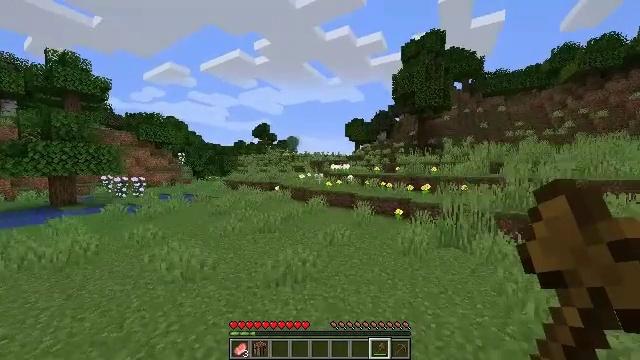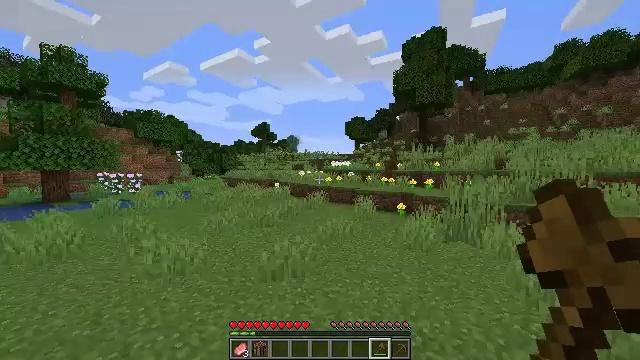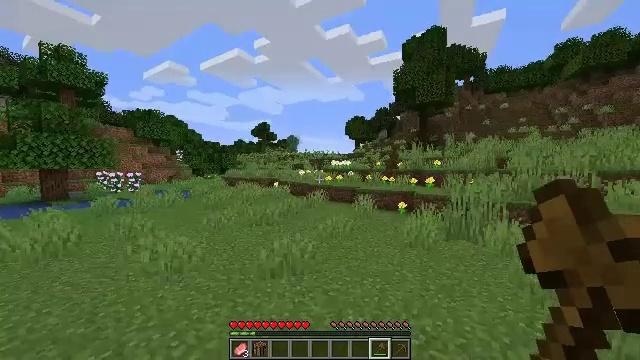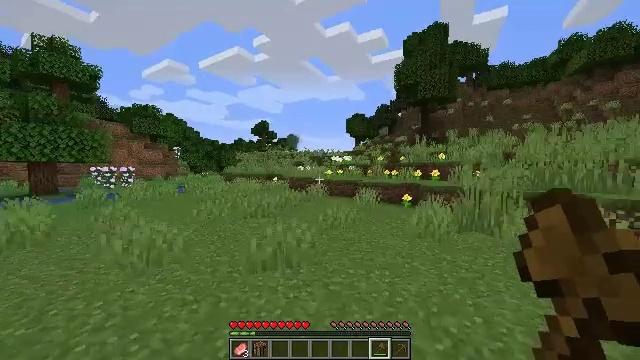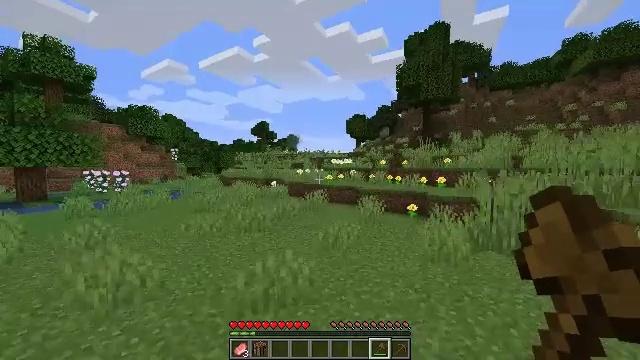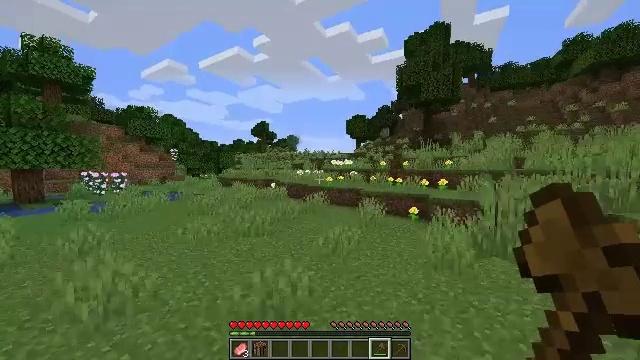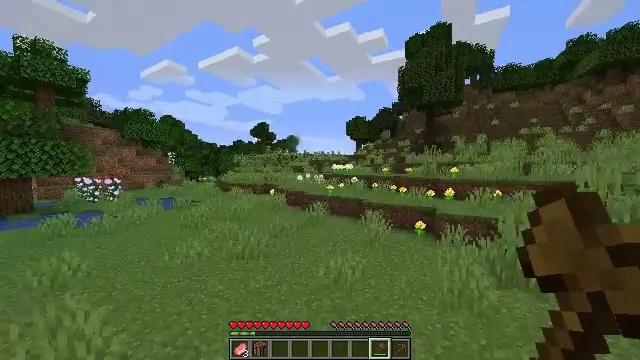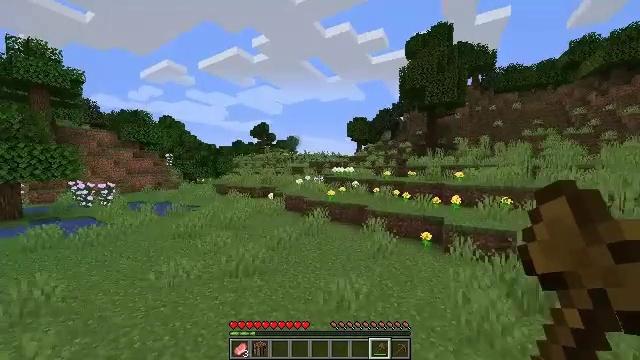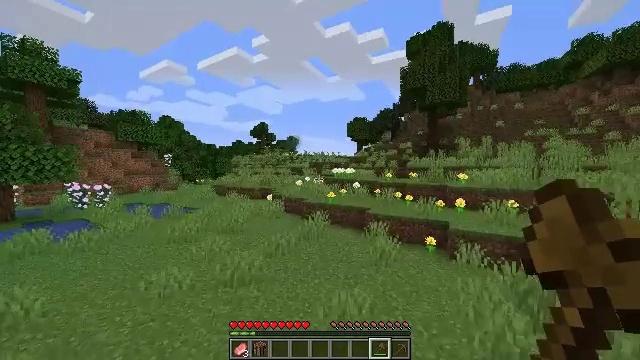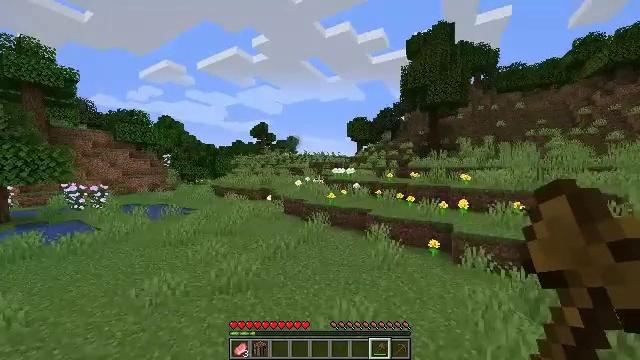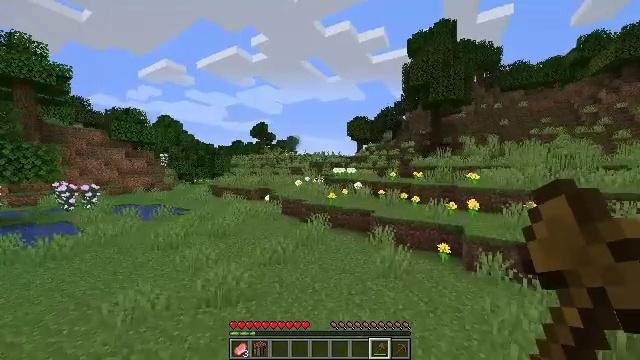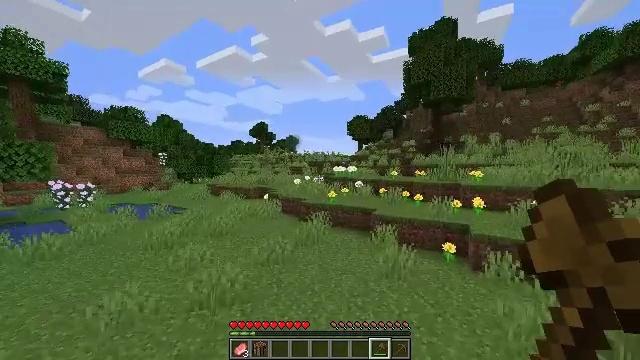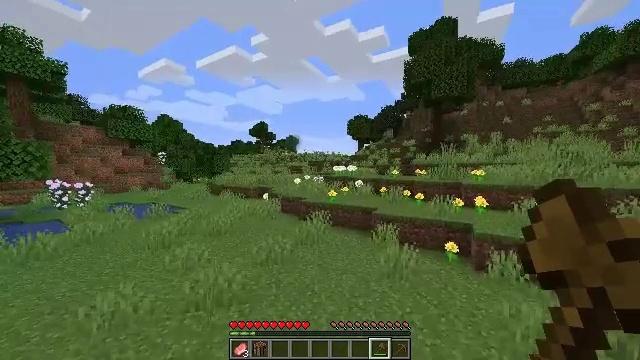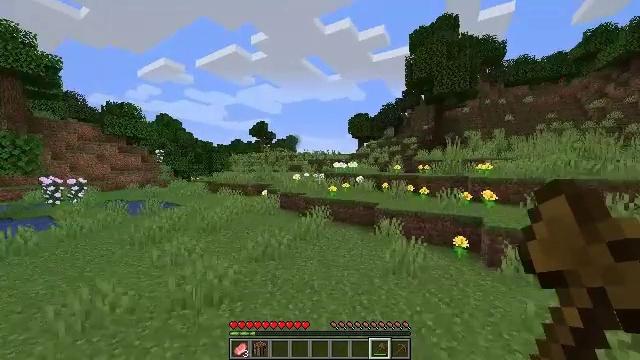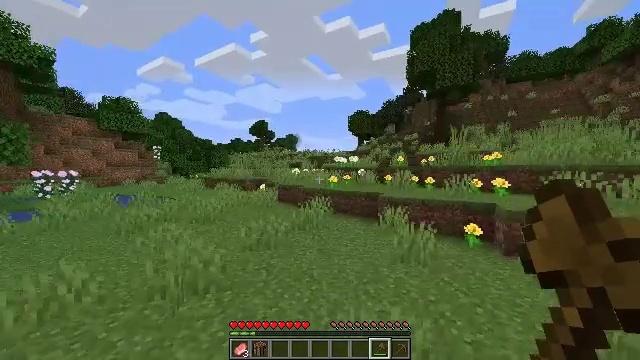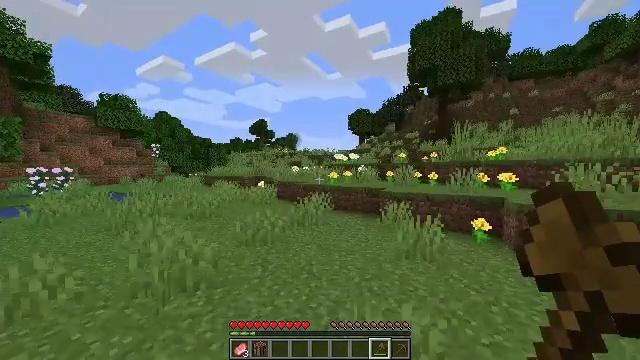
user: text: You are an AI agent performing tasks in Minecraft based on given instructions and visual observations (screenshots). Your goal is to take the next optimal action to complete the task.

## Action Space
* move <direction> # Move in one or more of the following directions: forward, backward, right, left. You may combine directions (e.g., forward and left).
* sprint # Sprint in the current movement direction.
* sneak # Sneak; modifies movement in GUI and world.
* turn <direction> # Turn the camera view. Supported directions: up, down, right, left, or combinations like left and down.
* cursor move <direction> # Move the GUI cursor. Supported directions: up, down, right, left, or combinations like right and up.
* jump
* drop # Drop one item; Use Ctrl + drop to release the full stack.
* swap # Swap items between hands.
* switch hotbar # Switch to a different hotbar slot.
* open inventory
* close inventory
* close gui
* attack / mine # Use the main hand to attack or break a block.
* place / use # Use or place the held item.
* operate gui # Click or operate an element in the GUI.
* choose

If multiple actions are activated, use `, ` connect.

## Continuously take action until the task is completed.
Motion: motion action
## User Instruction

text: Mine the dandelion from the ground.
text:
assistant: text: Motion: move forward, jump
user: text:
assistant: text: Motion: move forward, jump
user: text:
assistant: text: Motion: move forward, jump
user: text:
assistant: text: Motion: move forward, jump
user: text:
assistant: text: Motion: move forward, jump
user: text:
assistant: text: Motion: move forward, jump
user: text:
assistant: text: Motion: move forward, jump
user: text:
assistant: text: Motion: move forward, jump
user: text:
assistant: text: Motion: move forward, jump
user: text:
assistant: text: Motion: move forward, jump
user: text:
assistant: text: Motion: move forward, jump
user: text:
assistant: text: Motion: move forward, jump
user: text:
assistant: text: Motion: move forward, jump
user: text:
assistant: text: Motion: move forward, jump
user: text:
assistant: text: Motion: move forward, jump
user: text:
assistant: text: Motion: move forward, jump
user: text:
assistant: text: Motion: move forward, jump
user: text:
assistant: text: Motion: move forward, jump
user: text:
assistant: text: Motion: move forward, jump
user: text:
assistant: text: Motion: move forward, jump
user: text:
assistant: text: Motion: move forward, jump
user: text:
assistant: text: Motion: move forward
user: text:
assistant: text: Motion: move forward
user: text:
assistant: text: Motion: move forward
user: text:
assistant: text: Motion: move forward
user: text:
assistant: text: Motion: move forward
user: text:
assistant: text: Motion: move forward
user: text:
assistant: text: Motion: move forward
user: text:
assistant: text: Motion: move forward
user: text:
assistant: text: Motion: move forward